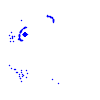
Particle: electron